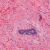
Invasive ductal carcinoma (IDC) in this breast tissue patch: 0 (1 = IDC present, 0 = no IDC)